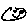
Label: smiley face